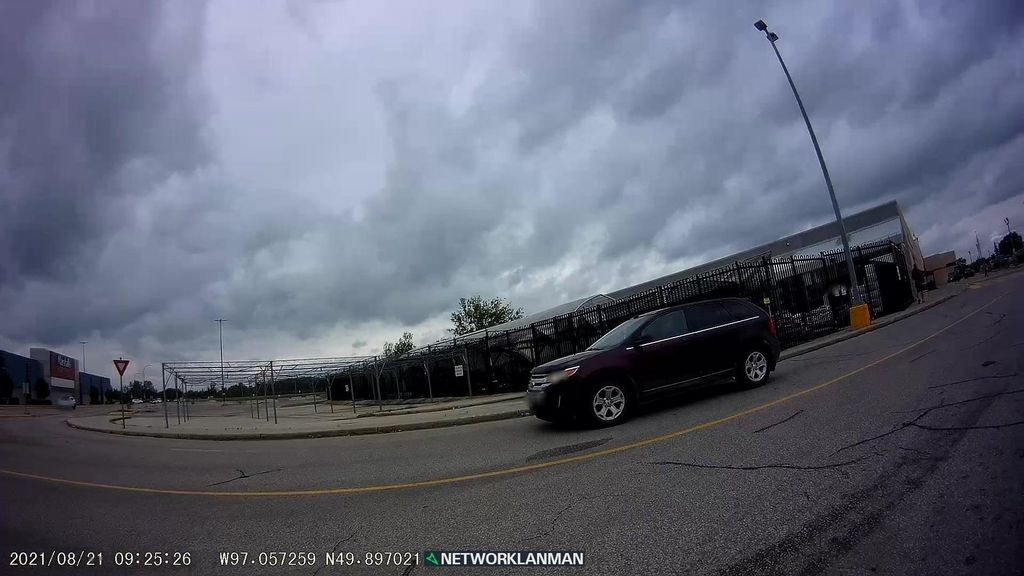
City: winnipeg